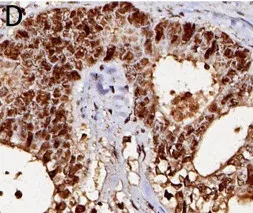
Histopathological findings of rectal mass. ; PMS2.
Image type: pathology (immunostaining)